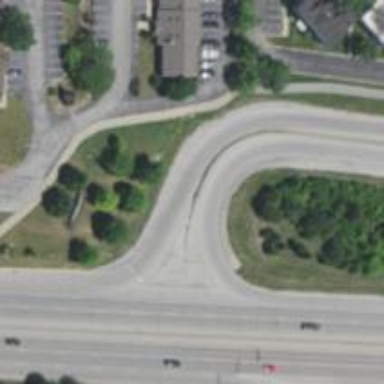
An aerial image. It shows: Trunk link highway.